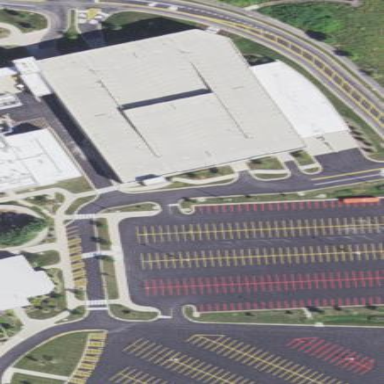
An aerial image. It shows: College building with parking amenity.